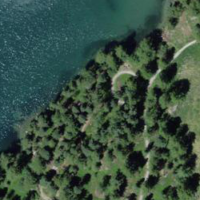
EUNIS habitat code: 43
Species observed at this site:
Rhododendron ferrugineum
Sorbus aucuparia
Angelica sylvestris
Vaccinium myrtillus
Vaccinium vitis-idaea
Arnica montana